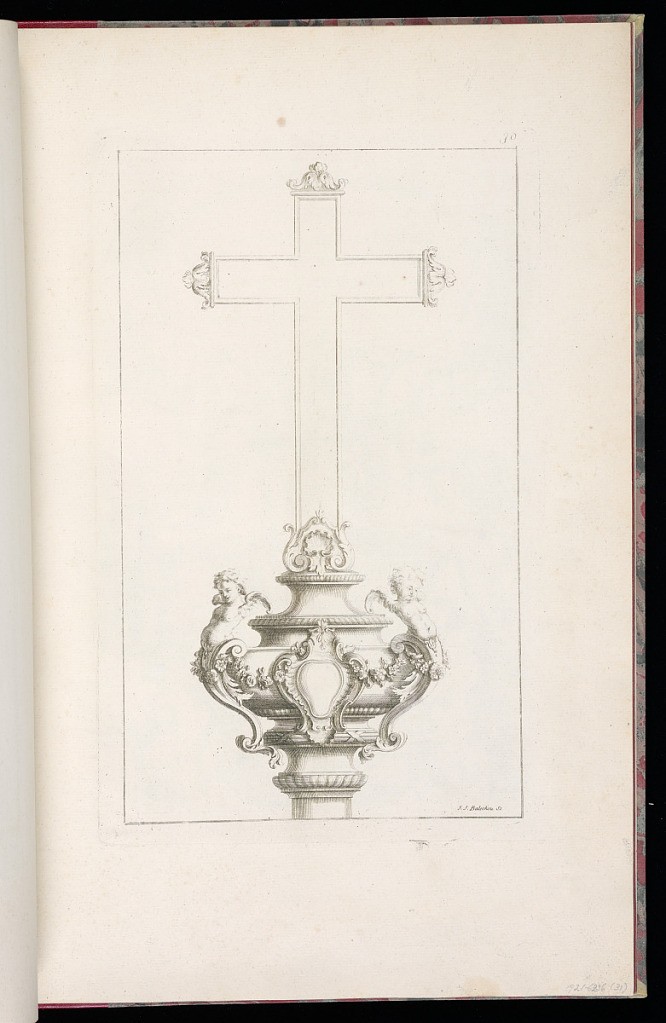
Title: Design for a Cross
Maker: Thomas Lainé, French, 1682 – 1739
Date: late 18th century
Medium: Etching on laid paper
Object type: Print
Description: A printed sheet from a series of thirty designs for moldings, carved frames, doors, chimneys, and liturgical objects. A design for a cross, decorated with acanthus leaf, fleurons and shell ornament motifs on the ends. The cross rests on an urn shaped base, decorated with winged putti herms, garlands of flowers and acanthus leaves, with a central cartouche framed with shell and c-scroll ornament. The plate is signed and numbered.